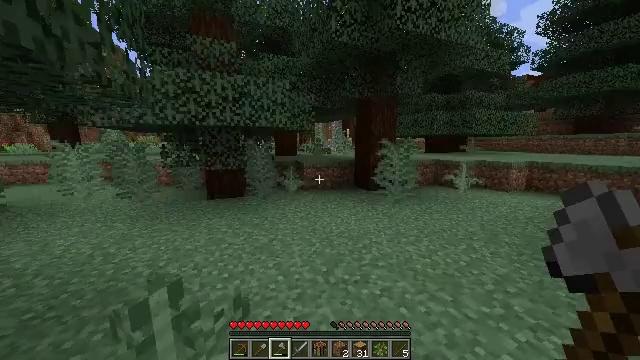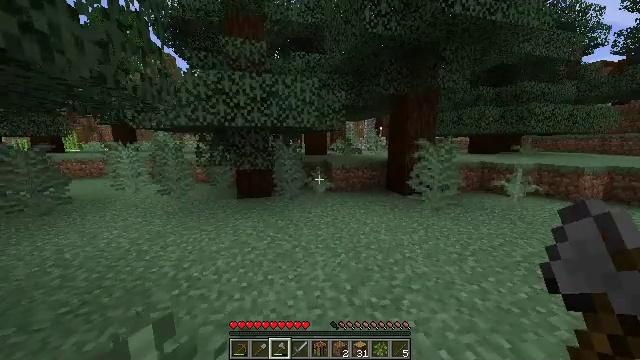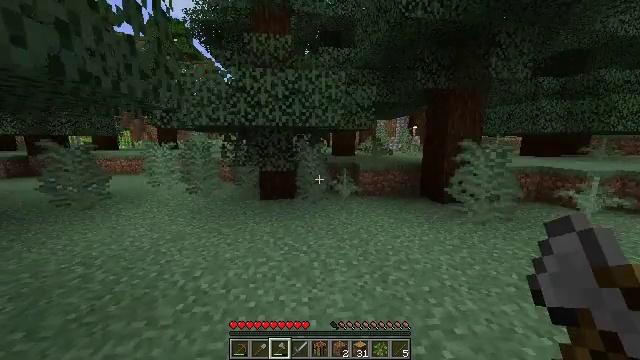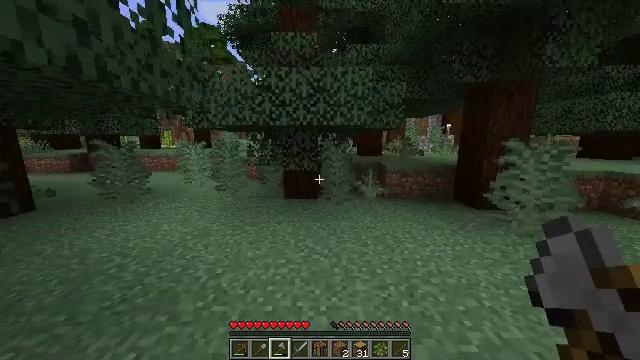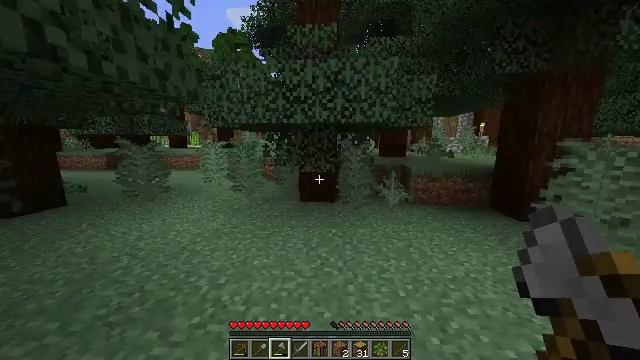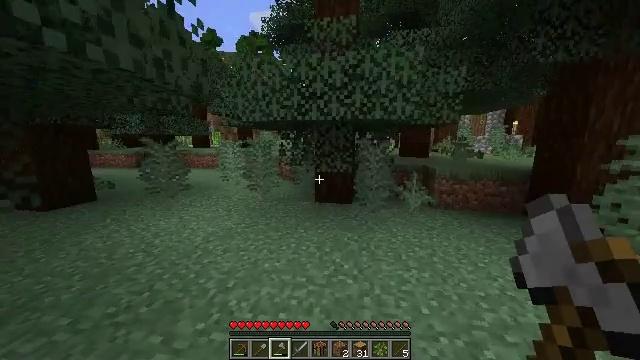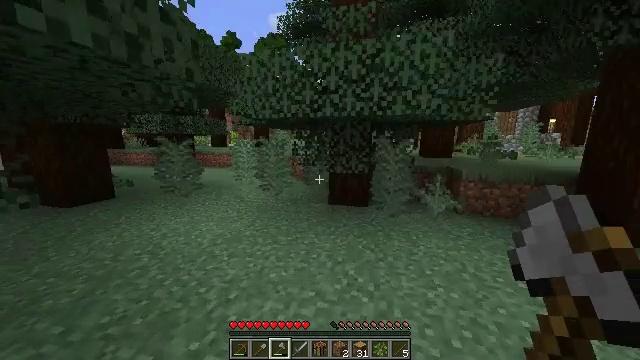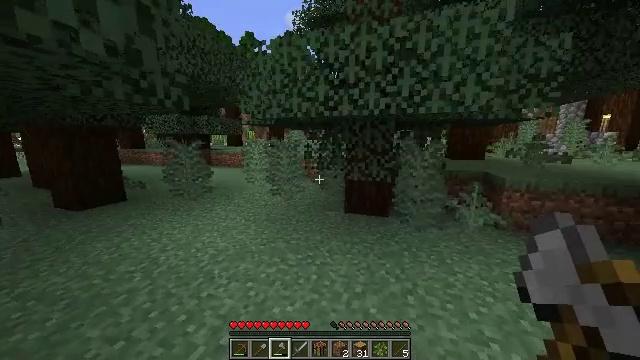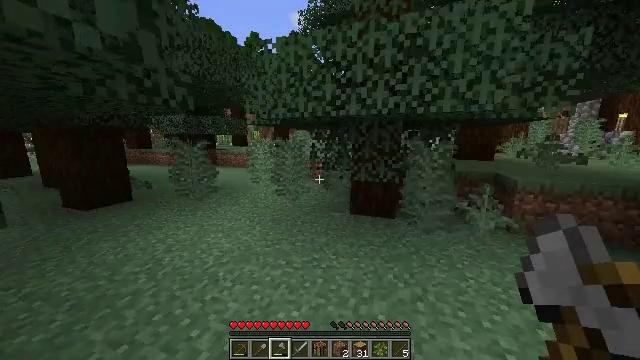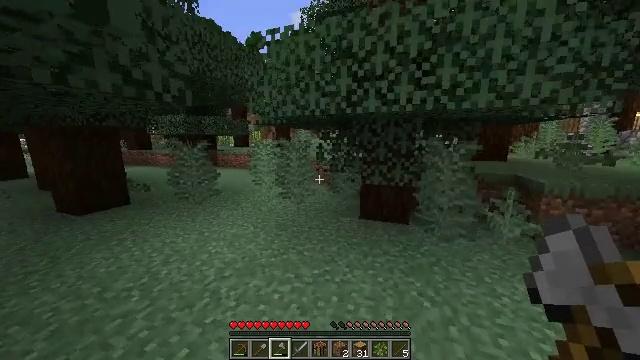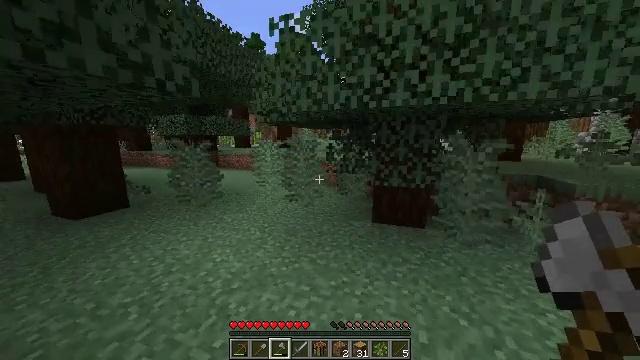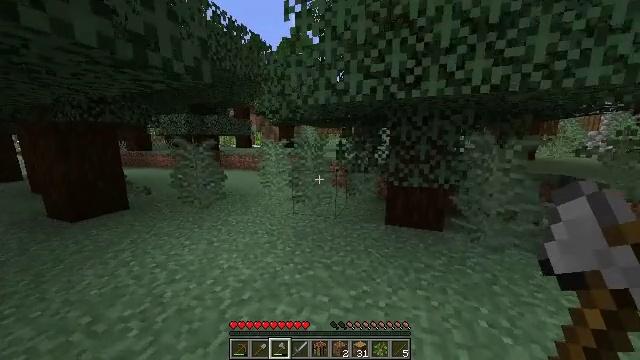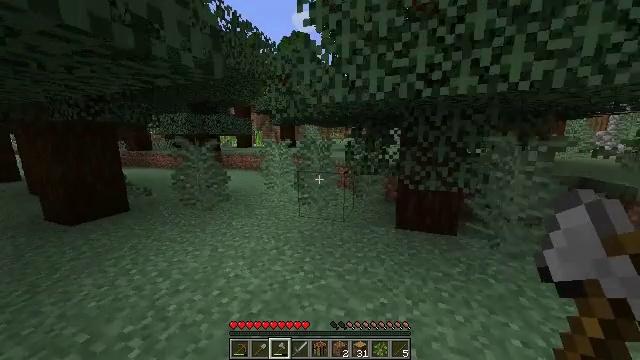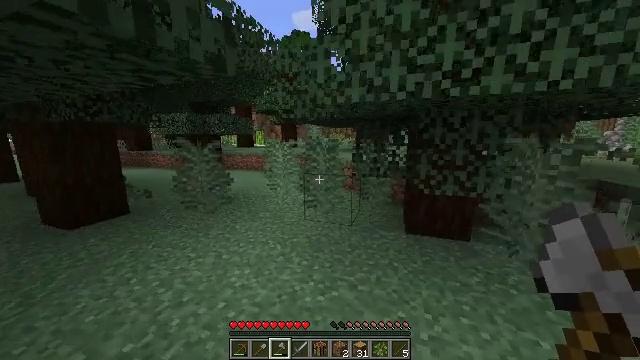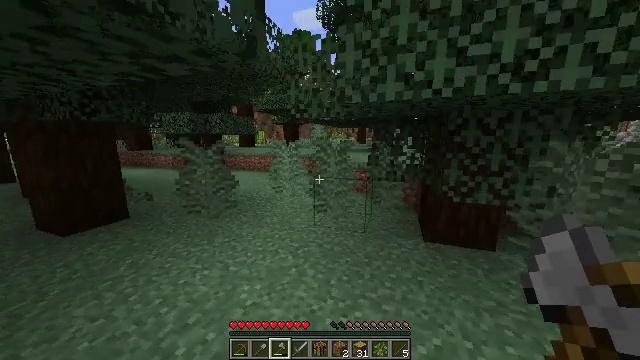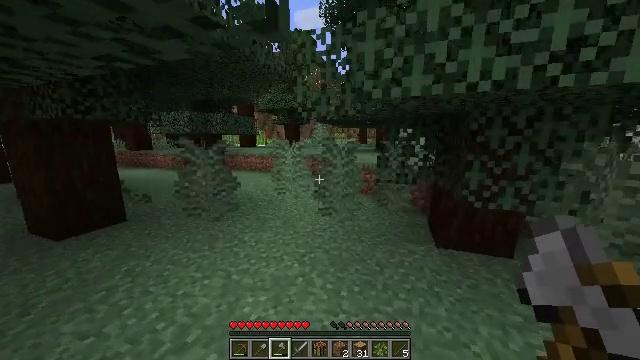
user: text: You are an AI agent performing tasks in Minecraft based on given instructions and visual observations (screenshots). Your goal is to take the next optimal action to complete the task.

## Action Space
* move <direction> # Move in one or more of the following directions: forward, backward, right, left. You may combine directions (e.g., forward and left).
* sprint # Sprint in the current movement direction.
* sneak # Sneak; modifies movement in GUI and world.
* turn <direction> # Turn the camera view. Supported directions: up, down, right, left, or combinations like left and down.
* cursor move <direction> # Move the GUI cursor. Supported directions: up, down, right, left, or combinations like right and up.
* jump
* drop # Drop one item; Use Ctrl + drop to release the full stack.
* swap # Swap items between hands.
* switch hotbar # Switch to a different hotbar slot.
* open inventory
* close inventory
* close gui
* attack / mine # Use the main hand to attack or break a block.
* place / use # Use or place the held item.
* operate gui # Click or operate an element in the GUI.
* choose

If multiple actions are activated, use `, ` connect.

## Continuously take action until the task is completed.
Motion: motion action
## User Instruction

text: Destroy the purple bed to collect it.
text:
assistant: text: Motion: move forward, sprint, turn left
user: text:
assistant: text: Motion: move forward, sprint, turn left
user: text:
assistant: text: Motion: move forward, sprint, turn left
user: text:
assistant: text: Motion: move forward, sprint, turn left
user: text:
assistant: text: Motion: move forward, sprint, turn left
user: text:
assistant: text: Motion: move forward, sprint, turn left
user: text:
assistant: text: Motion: move forward, sprint, turn left
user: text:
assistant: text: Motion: move forward and move left, sprint, turn left
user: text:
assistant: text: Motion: move forward and move left, sprint
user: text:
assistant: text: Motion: move forward and move left, sprint
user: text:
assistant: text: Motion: move forward and move left, sprint
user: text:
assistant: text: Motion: move forward and move left, sprint
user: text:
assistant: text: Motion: move forward and move left, sprint
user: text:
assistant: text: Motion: move forward and move left, sprint
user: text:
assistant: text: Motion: move forward, sprint
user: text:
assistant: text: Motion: move forward, sprint
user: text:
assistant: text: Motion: move forward, sprint
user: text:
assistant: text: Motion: move forward, sprint
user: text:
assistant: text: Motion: move forward, sprint
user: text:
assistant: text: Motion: move forward, sprint
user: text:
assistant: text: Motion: move forward, sprint
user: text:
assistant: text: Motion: move forward, sprint
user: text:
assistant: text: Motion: move forward, sprint
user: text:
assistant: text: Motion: move forward, sprint
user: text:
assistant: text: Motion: move forward, sprint
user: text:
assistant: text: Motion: move forward, sprint
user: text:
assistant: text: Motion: move forward and move left, sprint
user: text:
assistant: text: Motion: move forward and move left, sprint
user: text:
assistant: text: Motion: move forward and move left, sprint
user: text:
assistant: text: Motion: move forward and move left, sprint